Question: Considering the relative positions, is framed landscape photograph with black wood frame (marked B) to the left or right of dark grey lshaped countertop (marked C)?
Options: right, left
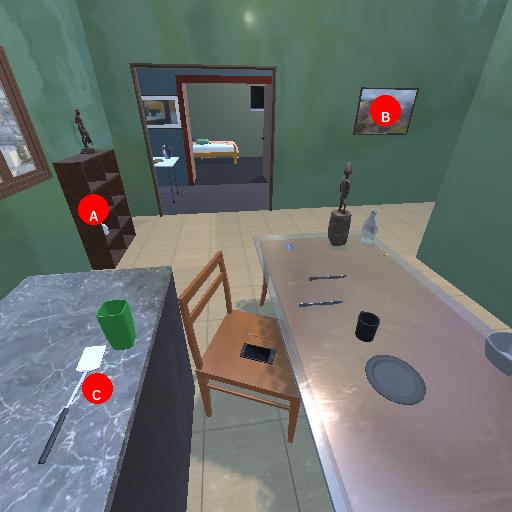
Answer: right